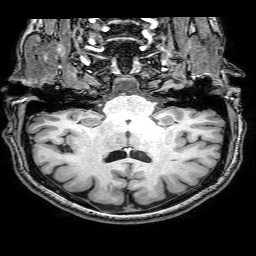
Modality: T1w
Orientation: sagittal
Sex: female
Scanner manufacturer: philips
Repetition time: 0.008068 s
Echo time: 0.00369 s